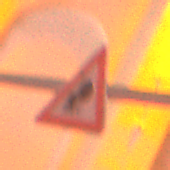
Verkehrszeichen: UnzureichendesLichtraumprofil
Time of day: Night
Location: Outdoor (Urban)
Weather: Overcast
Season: Winter
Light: Artificial